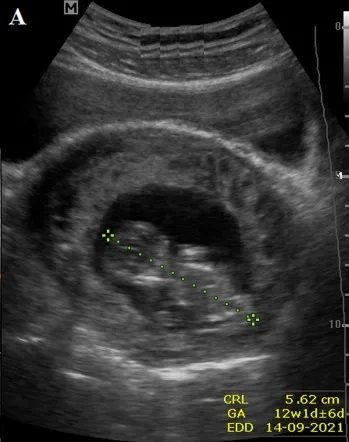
Two transabdominal ultrasound images showing live cervical ectopic gestation:. Fetal pole with a Crown-rump length of 5.62 cm, and ,a gestational age of 12 weeks+1 day.
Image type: radiology (ultrasound)